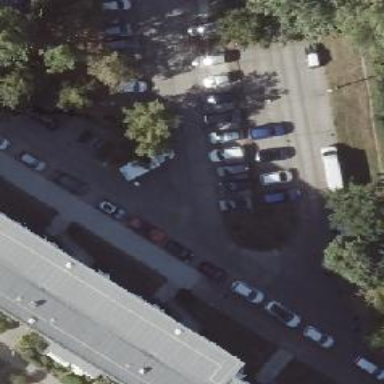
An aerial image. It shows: Road serving as parking aisle.